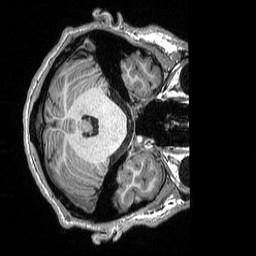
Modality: T1w
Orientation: axial
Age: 23
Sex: male
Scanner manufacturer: siemens
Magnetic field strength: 3 T
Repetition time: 2.3 s
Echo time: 0.00298 s